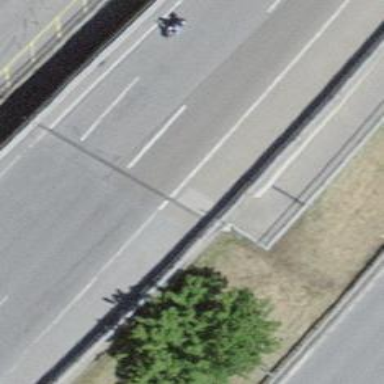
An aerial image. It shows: Footway passing through tunnel.